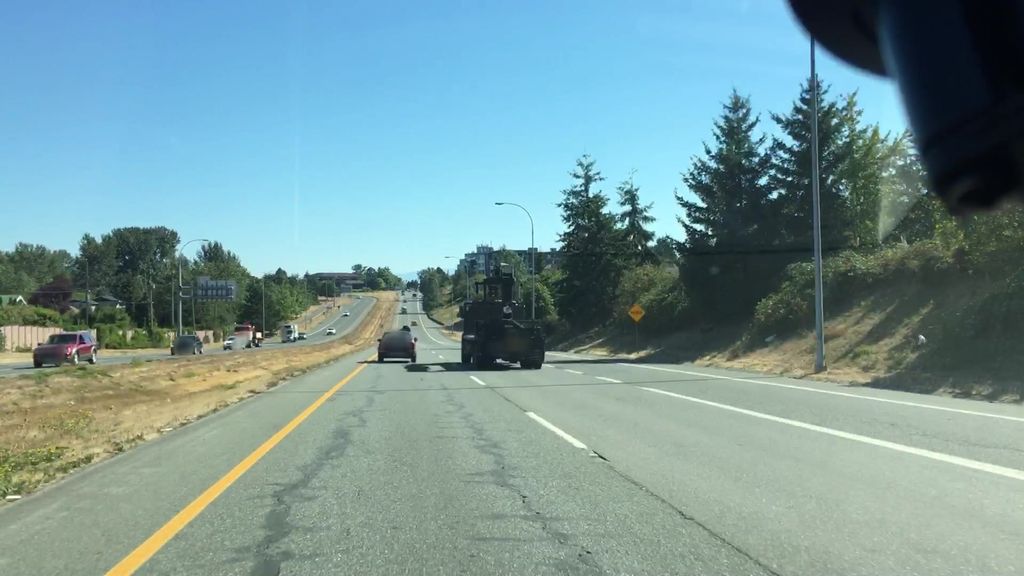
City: victoria